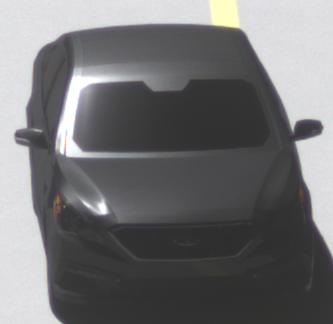
Make: Hyundai
Model: Sonata
Detailed model: Gen. 7
Model produced from: 2015
Model produced until: 2017
Doors: 4
Color: black
Road condition: dry road
Daytime: midday
Contrast: high contrast